Field crop: tomato
Growth stage: 2
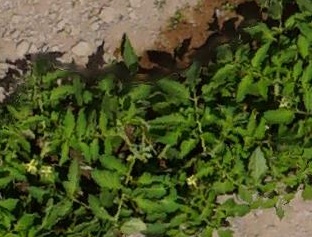
Species: tomato